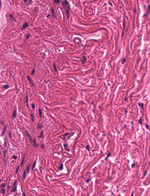
Tumor epithelial tissue: no
Tumor-associated stroma tissue: yes
Normal tissue: no